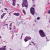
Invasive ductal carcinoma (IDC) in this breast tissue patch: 1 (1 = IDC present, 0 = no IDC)